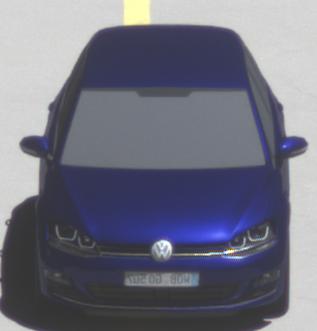
Make: VW
Model: Golf 1.2 TSI BMT
Detailed model: Golf (VII)
Model produced from: 2012/11
Model produced until: 2014/05
Doors: 3
Color: blue
Road condition: dry road
Daytime: midday
Contrast: high contrast